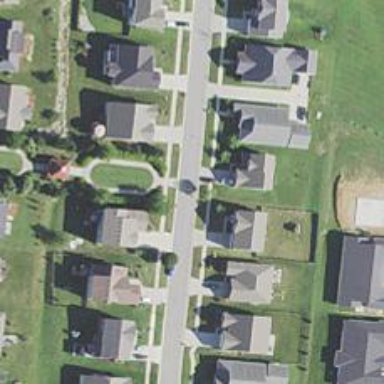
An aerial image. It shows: Residential road.